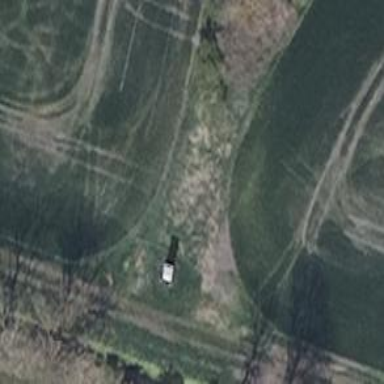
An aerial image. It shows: Hunting stand.